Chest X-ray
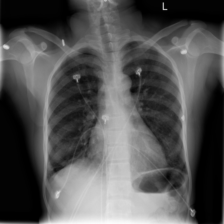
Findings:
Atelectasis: negative
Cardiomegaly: negative
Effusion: negative
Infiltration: negative
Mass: negative
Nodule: negative
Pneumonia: negative
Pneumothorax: negative
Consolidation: negative
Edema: negative
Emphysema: negative
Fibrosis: negative
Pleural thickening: negative
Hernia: negative